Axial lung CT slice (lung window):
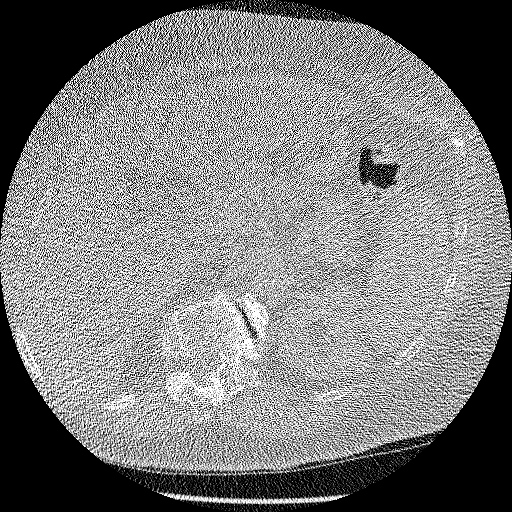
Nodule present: no